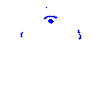
Particle: pion